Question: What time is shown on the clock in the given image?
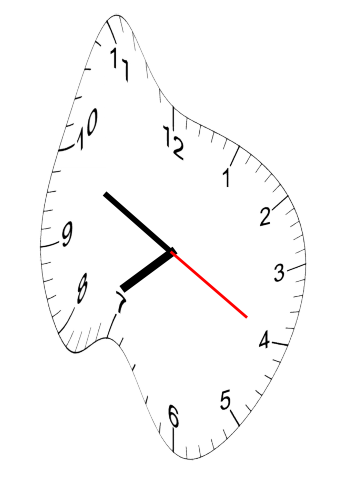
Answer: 07:49:20